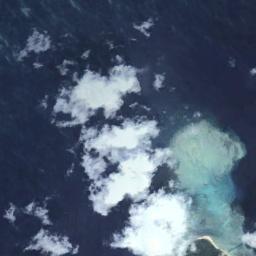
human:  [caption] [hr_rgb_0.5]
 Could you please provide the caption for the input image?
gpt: A white cloud floats above the forest and river .

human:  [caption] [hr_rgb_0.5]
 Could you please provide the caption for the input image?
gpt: The cumulus clouds are located above the surface of the sea and a island is at sea .

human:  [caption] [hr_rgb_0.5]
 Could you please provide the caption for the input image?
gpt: The white cloud is above blue sea .

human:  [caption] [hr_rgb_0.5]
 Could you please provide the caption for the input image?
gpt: White clouds on blue sea .

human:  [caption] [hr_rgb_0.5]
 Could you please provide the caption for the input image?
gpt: There are some pieces of white clouds over a blue sea .